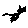
Label: cat